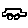
Label: car